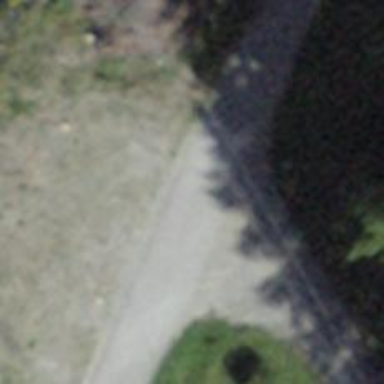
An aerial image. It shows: Guidepost providing information.